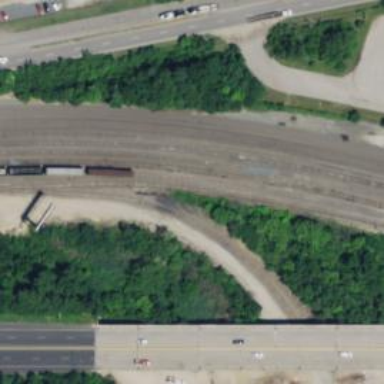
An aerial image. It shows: Railway spur service.